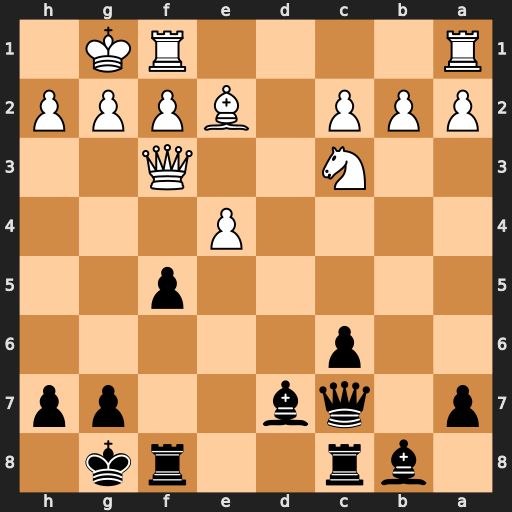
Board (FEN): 1br2rk1/p1qb2pp/2p5/5p2/4P3/2N2Q2/PPP1BPPP/R4RK1
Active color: b
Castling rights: -
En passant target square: -
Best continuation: Qxh2#